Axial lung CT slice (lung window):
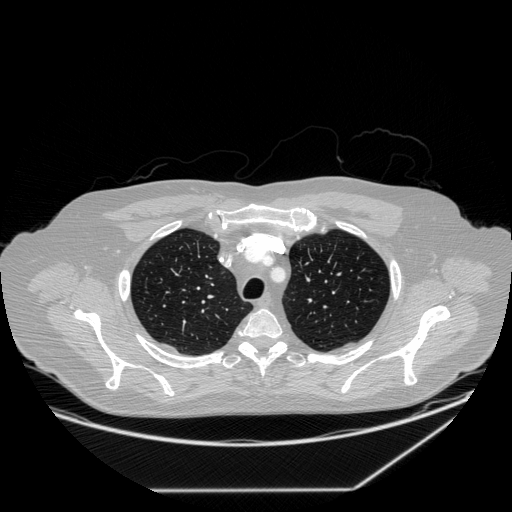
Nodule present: no